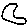
Label: moon